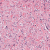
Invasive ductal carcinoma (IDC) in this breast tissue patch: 1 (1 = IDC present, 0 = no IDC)